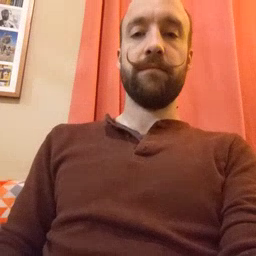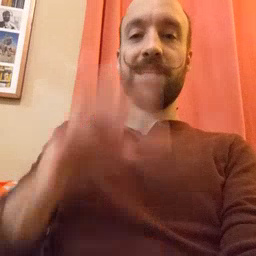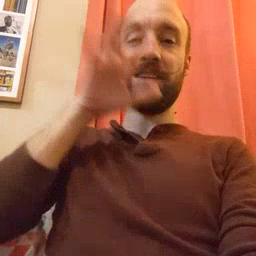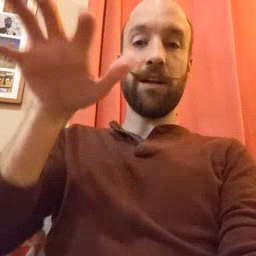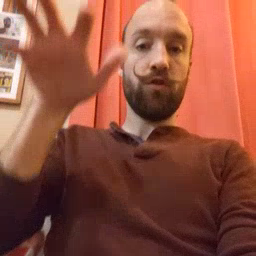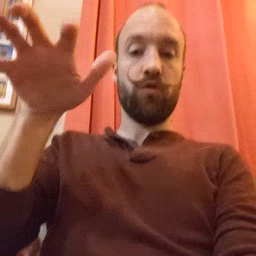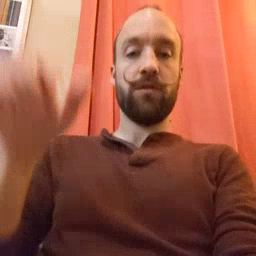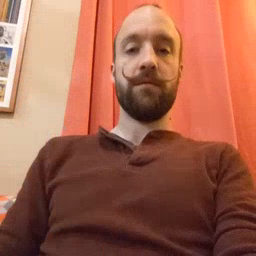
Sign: alligator